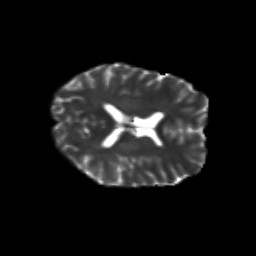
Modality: T2w
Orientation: axial
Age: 25
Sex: female
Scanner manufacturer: siemens
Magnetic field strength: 3 T
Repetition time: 3.5 s
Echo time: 0.125 s